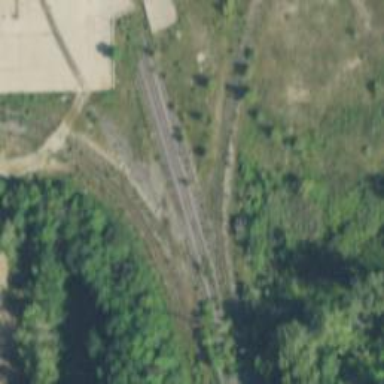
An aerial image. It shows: Disused railway spur.